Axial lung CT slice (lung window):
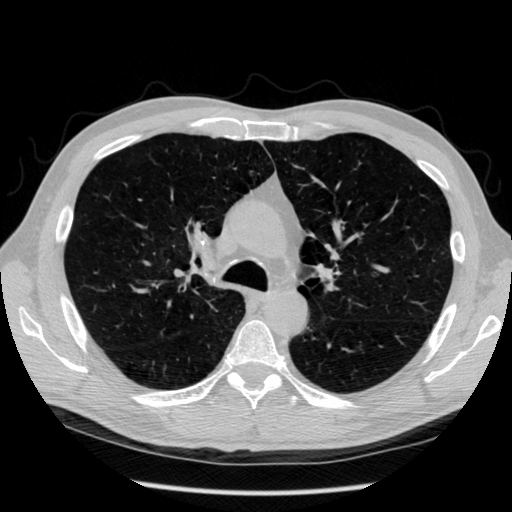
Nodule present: no